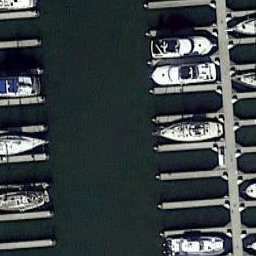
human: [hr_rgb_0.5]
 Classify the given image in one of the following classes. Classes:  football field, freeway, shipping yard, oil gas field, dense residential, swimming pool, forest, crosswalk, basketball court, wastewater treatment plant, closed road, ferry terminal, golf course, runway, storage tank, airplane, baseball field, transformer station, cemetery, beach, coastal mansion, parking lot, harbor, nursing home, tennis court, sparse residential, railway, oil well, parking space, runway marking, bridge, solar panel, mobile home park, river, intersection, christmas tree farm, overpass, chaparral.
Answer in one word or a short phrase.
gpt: harbor